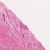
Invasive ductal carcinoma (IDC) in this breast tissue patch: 0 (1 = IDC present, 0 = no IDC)